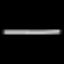
Label: line